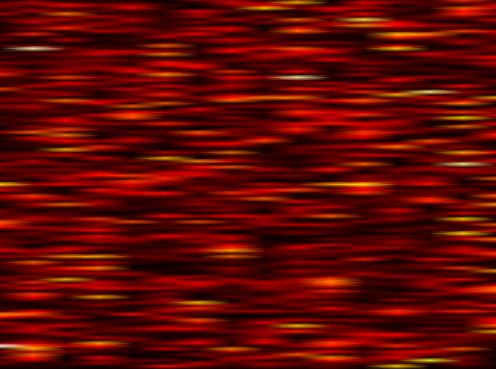
Label: FOFDM